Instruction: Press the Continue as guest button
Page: checkout
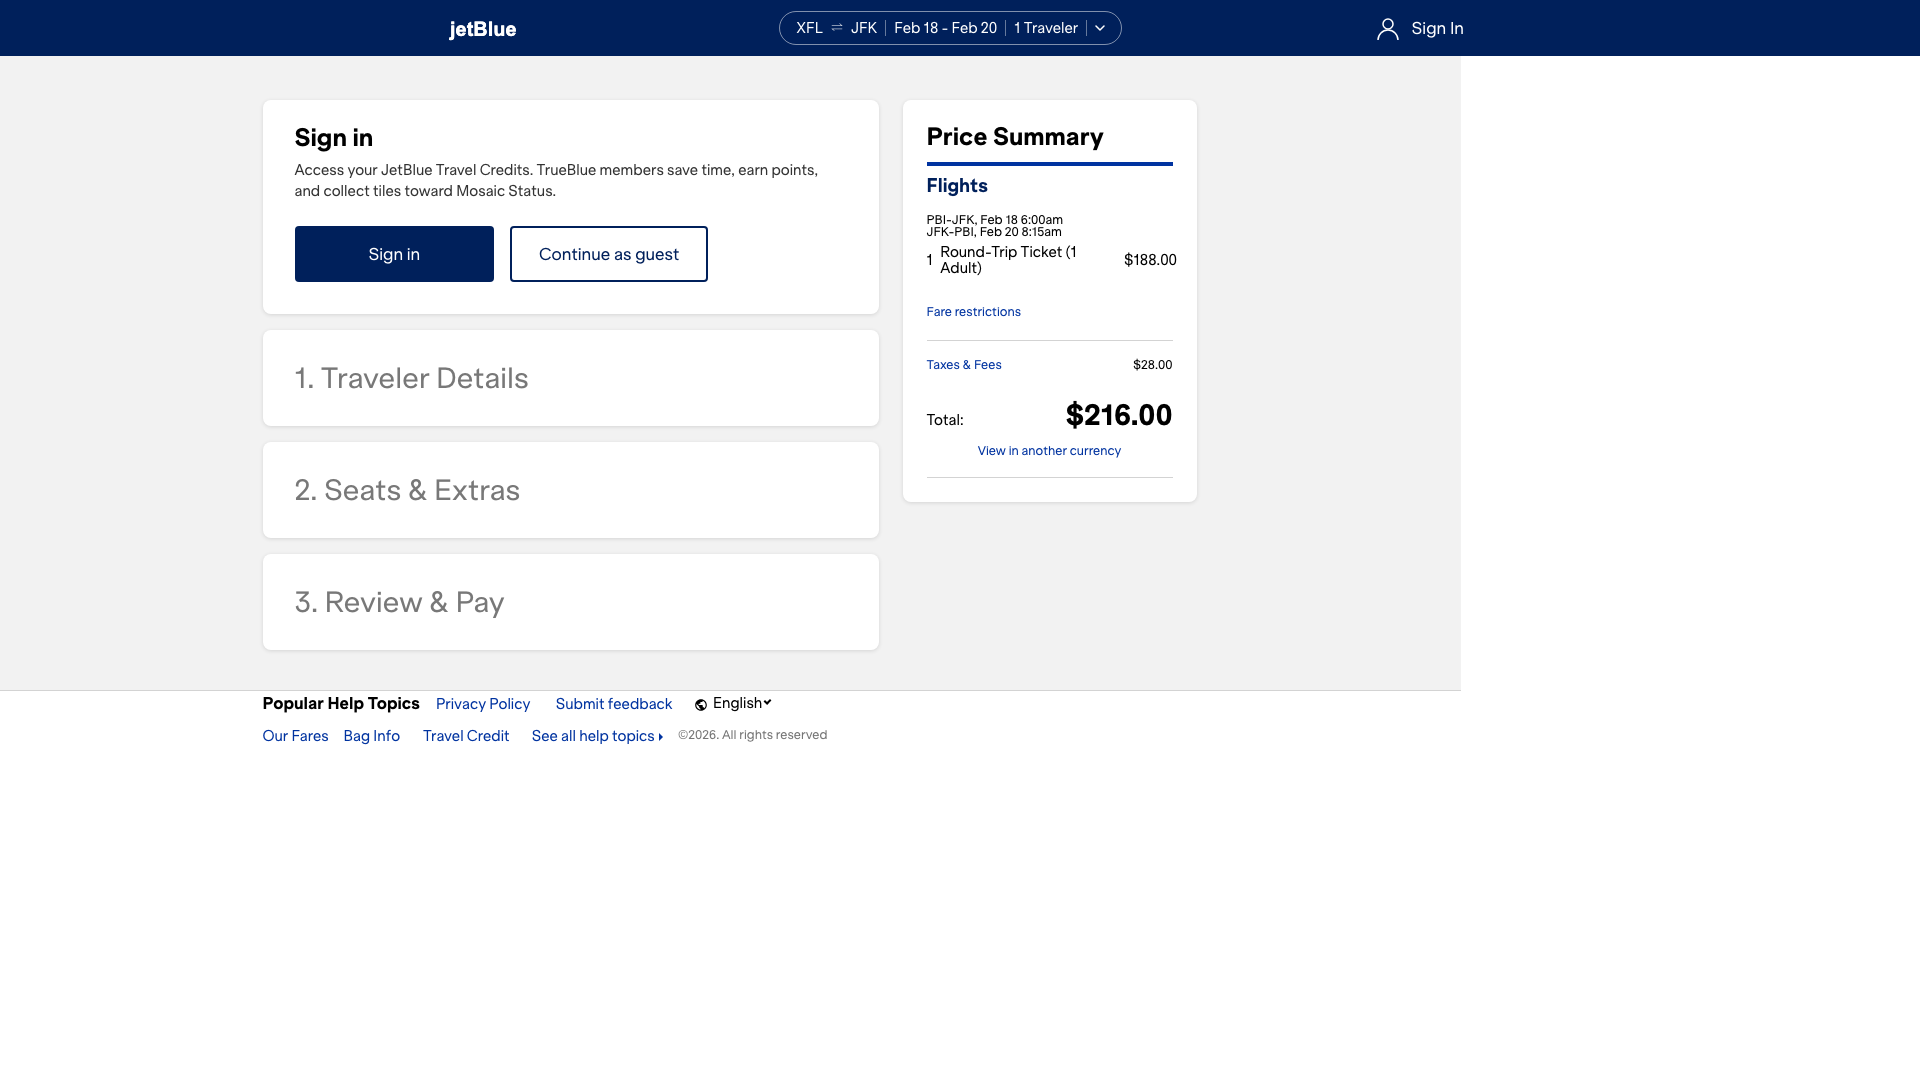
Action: click